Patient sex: M
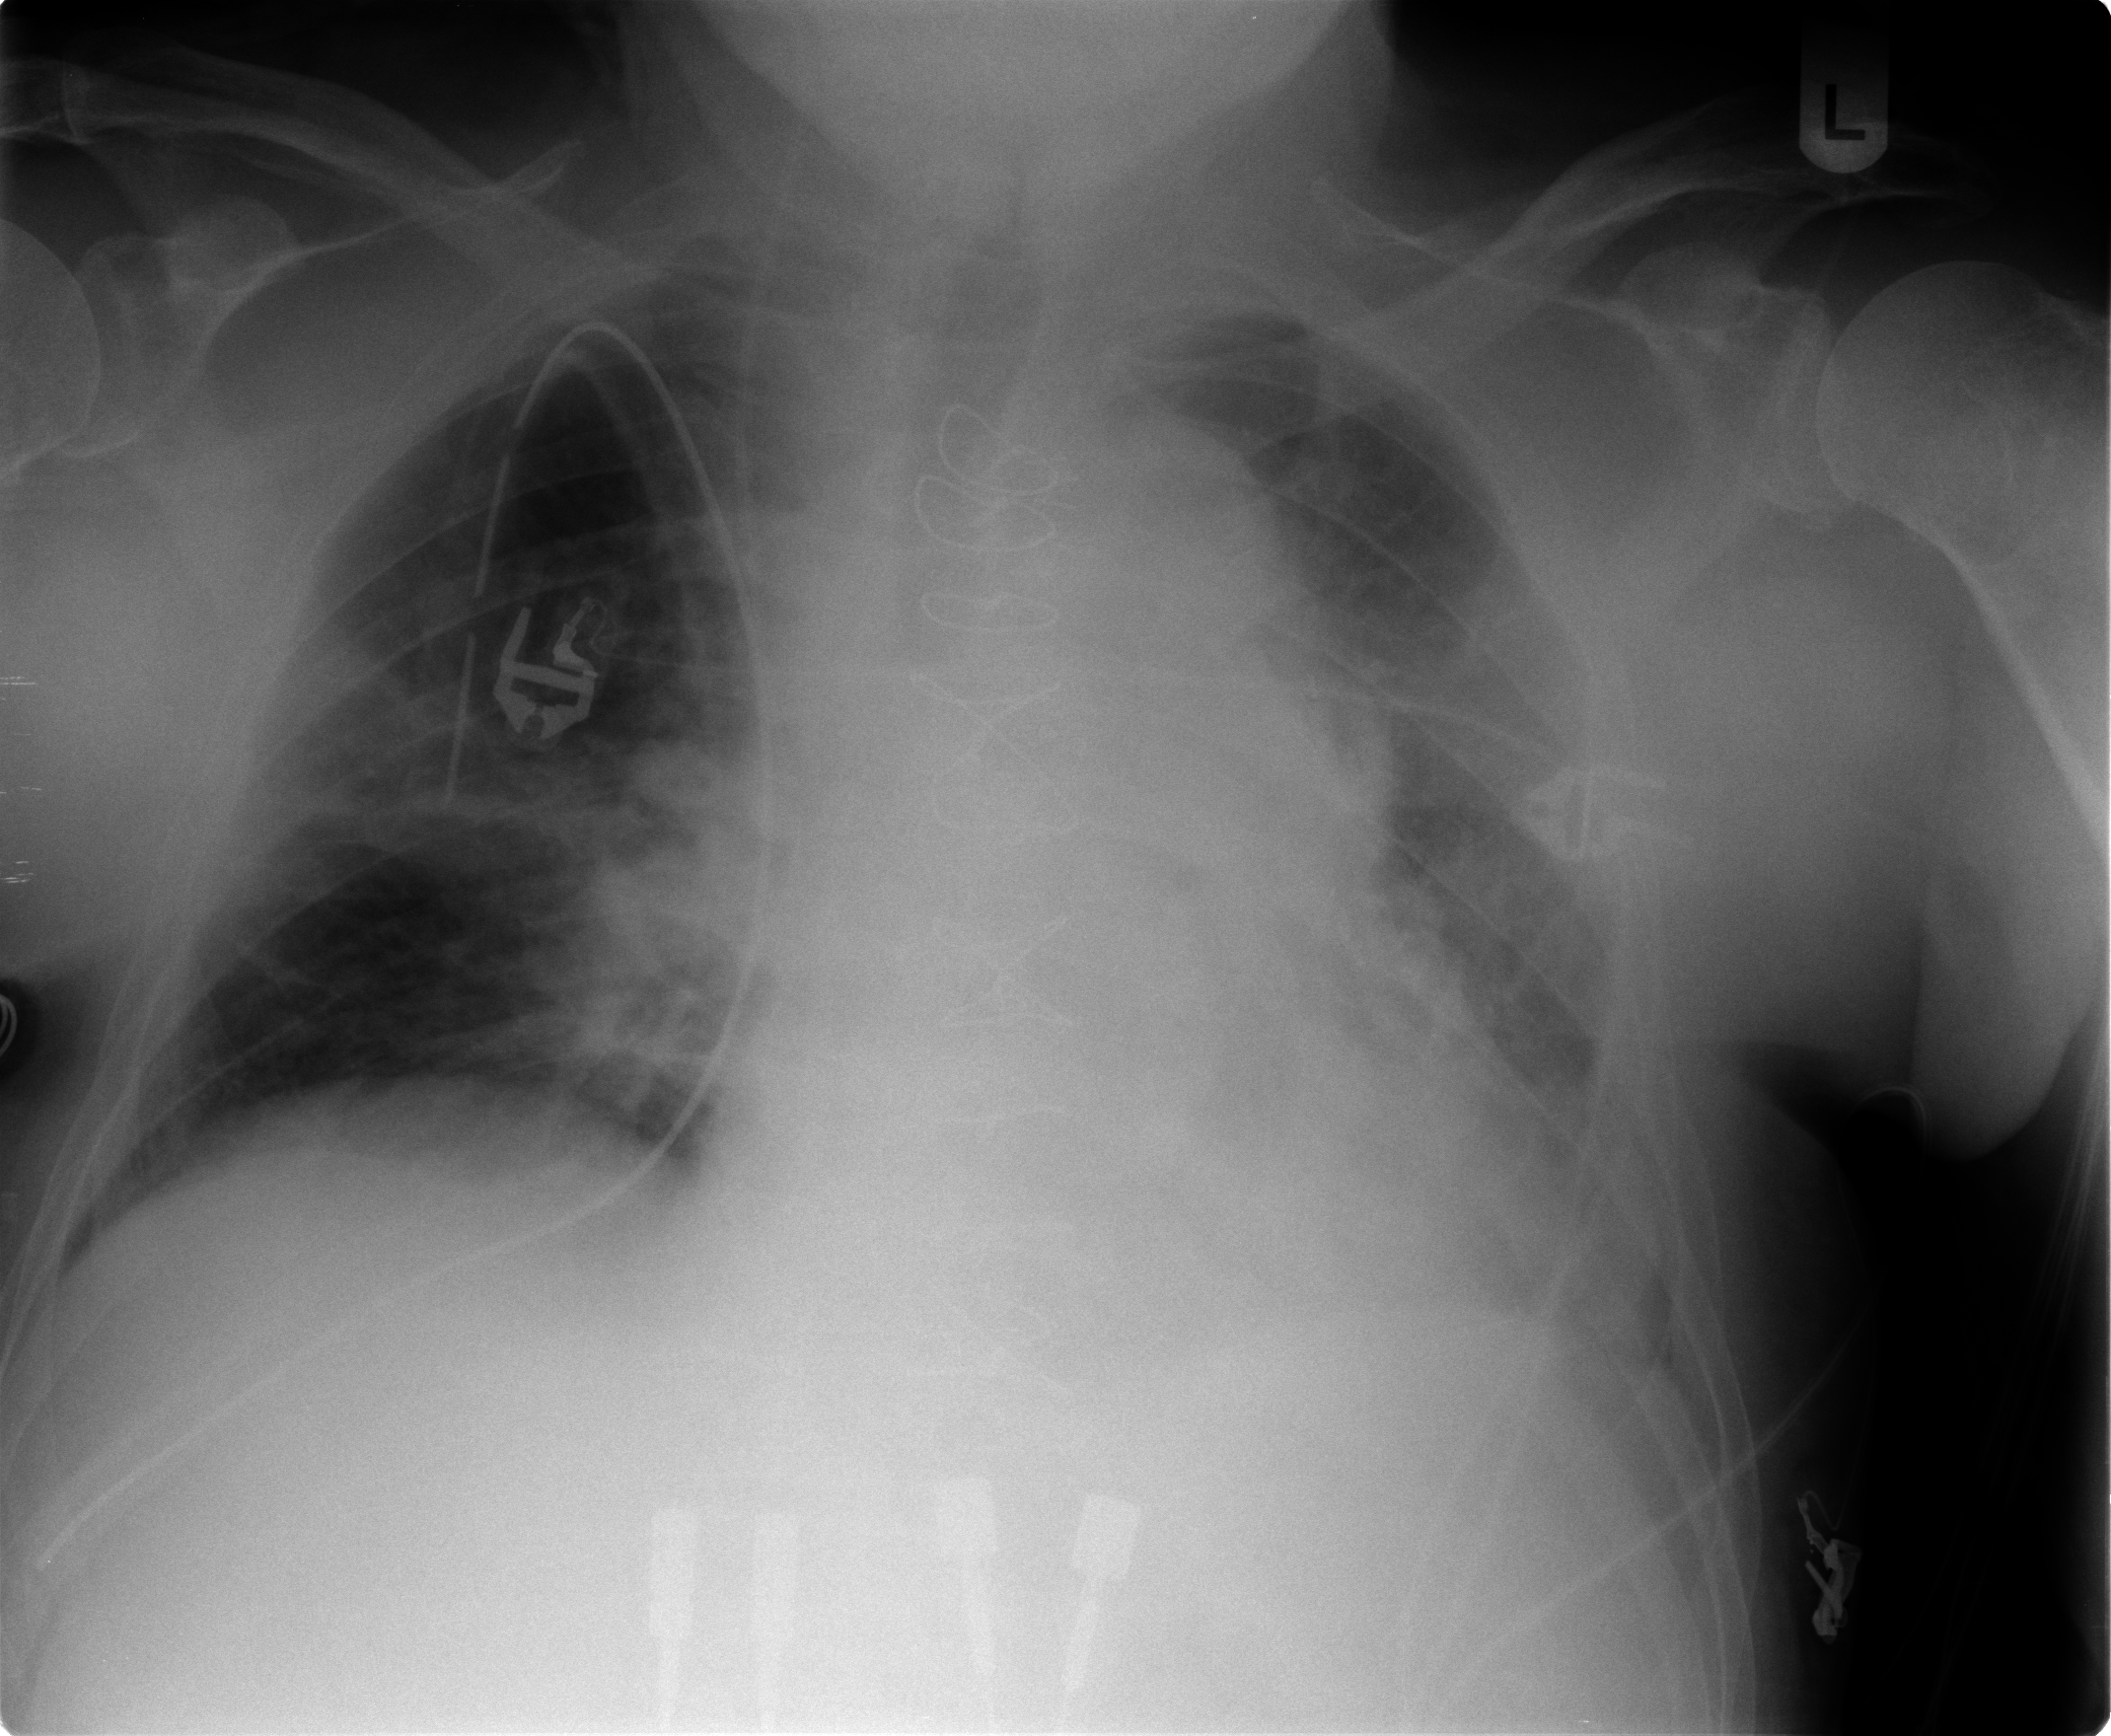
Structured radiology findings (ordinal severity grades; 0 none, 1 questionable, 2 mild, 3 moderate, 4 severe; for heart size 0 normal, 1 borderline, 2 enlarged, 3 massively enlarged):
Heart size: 2
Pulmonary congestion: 2
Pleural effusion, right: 1
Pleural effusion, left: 2
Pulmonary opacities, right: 2
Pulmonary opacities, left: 2
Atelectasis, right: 2
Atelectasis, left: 2